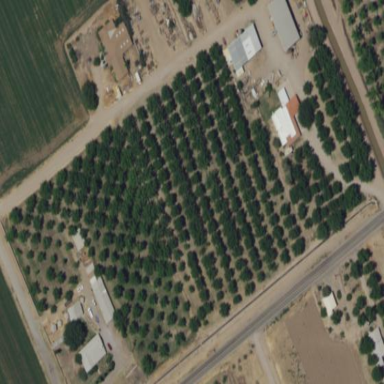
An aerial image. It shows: Orchard.